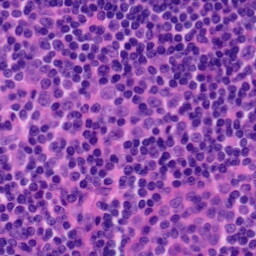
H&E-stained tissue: Tonsil